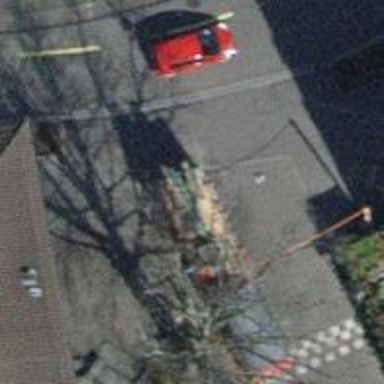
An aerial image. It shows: Unmarked crossing with traffic calming table.